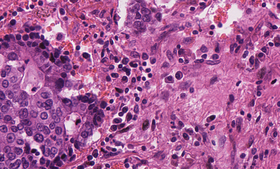
Tumor epithelial tissue: yes
Tumor-associated stroma tissue: yes
Normal tissue: no